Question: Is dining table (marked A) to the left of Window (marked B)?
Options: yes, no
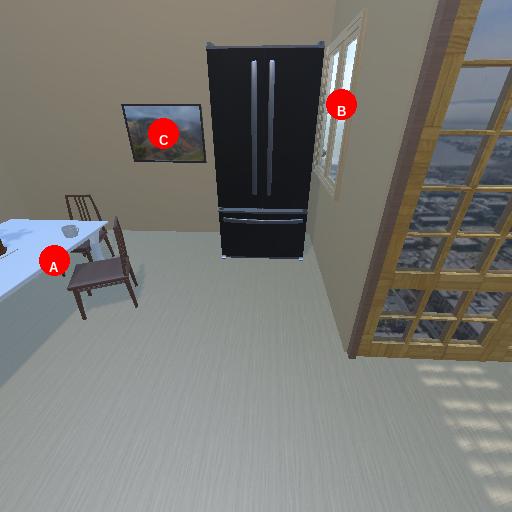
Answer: yes